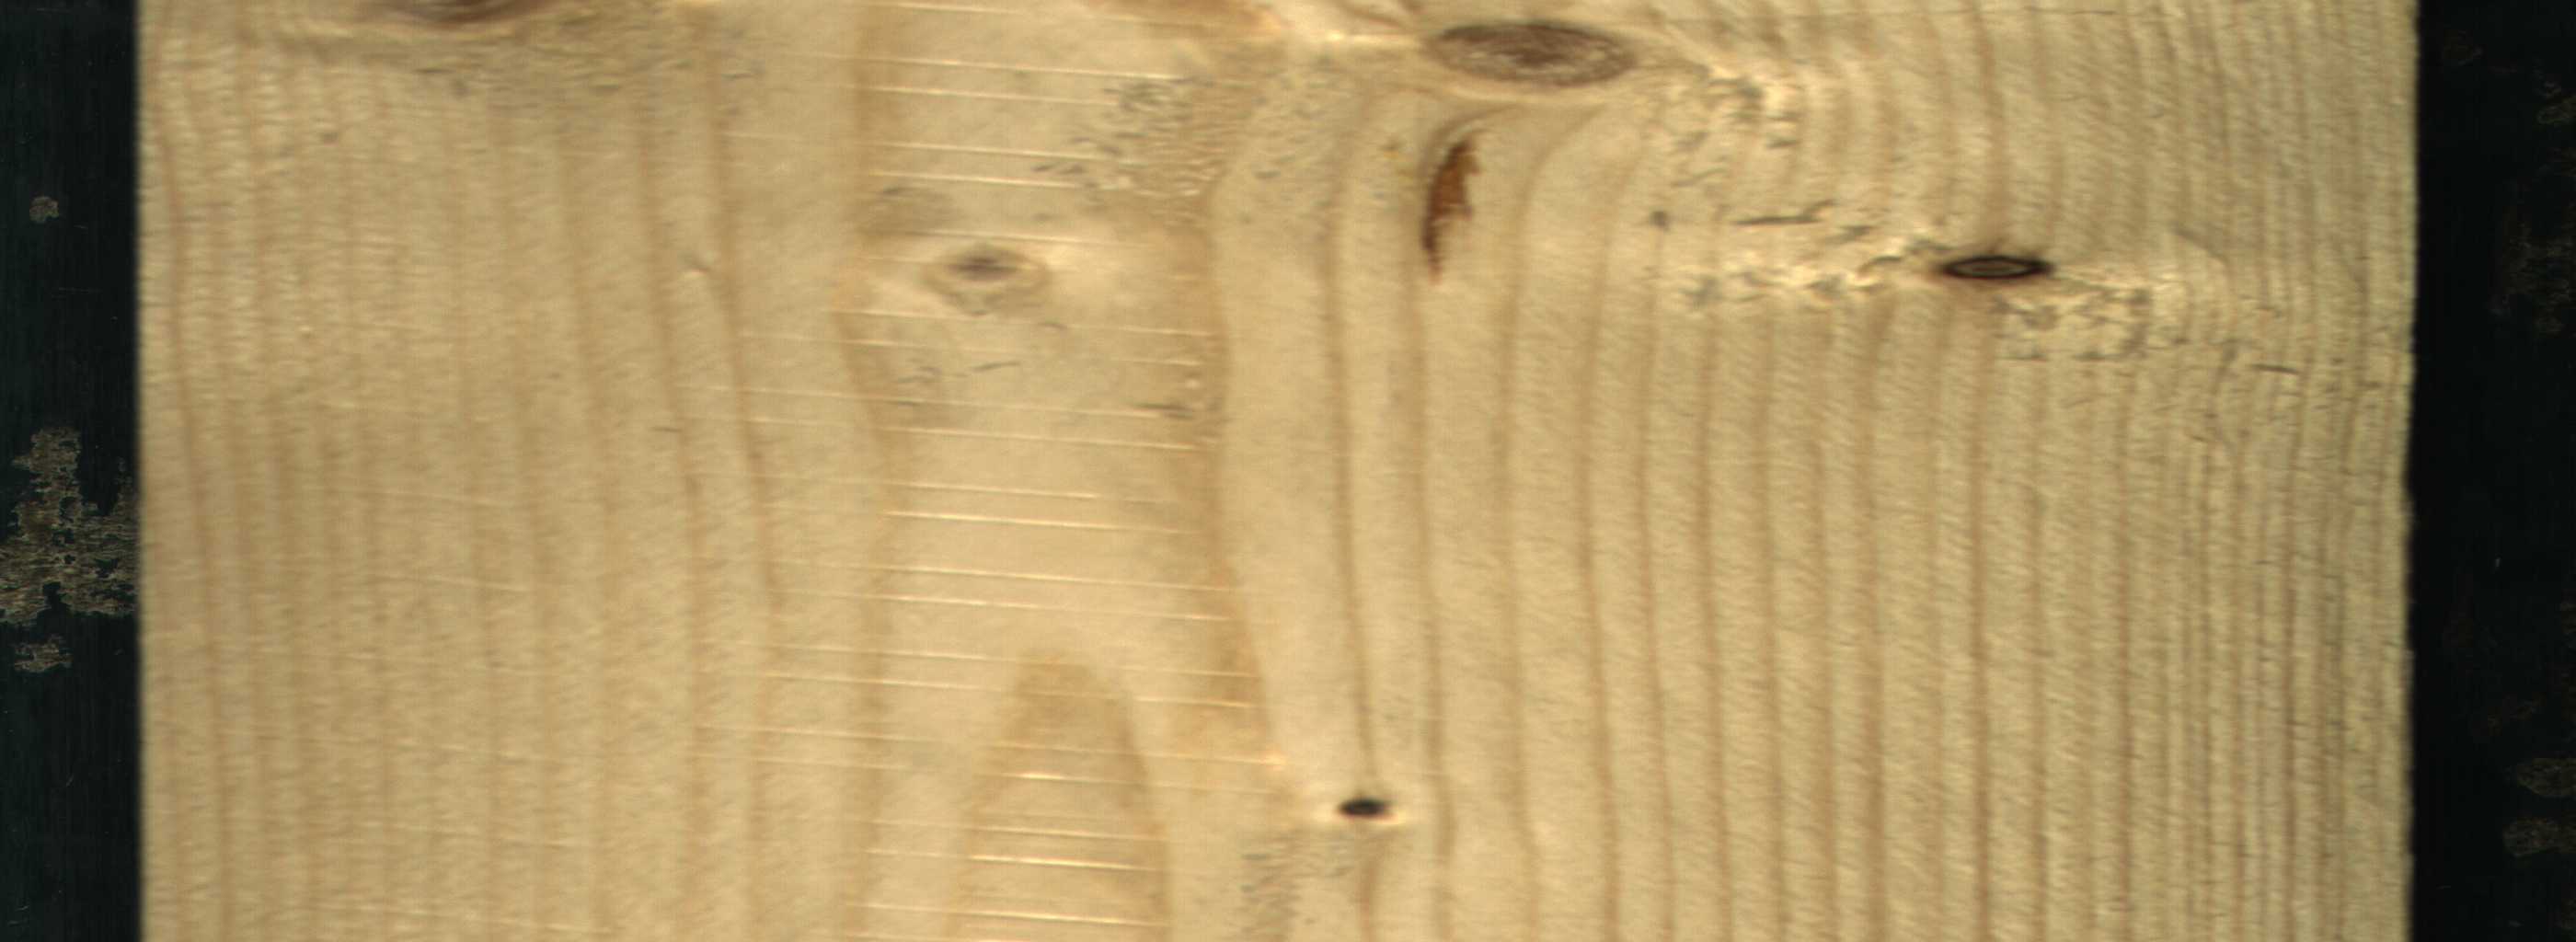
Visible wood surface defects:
resin
Dead_Knot
Dead_Knot
Live_Knot
Live_Knot
Live_Knot